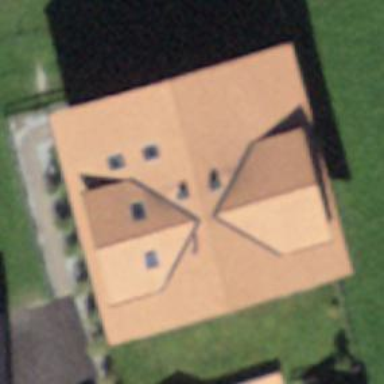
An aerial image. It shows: Residential building.